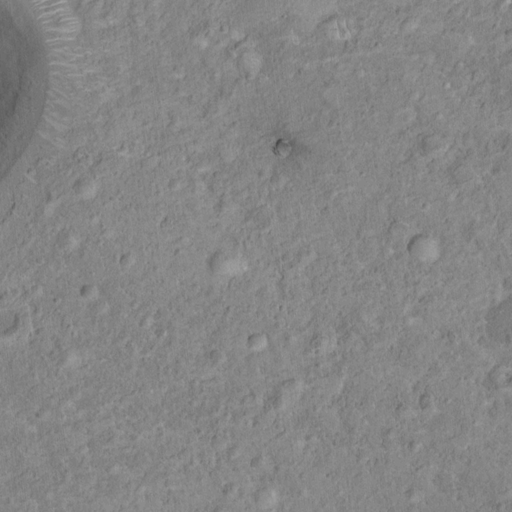
Classes present: Background, Cone